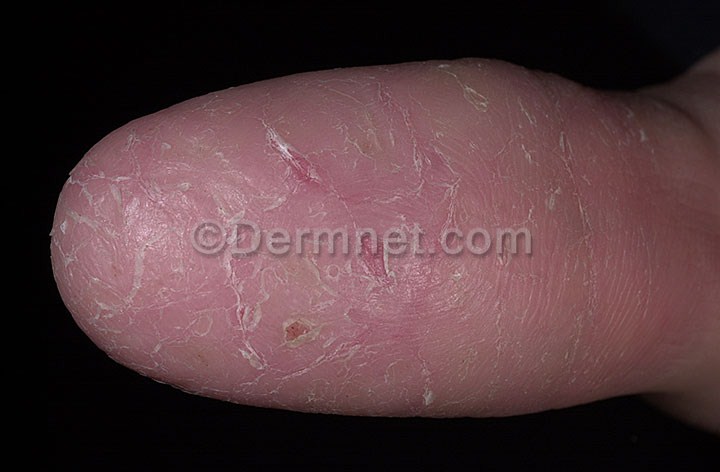
Disease: Eczema Photos